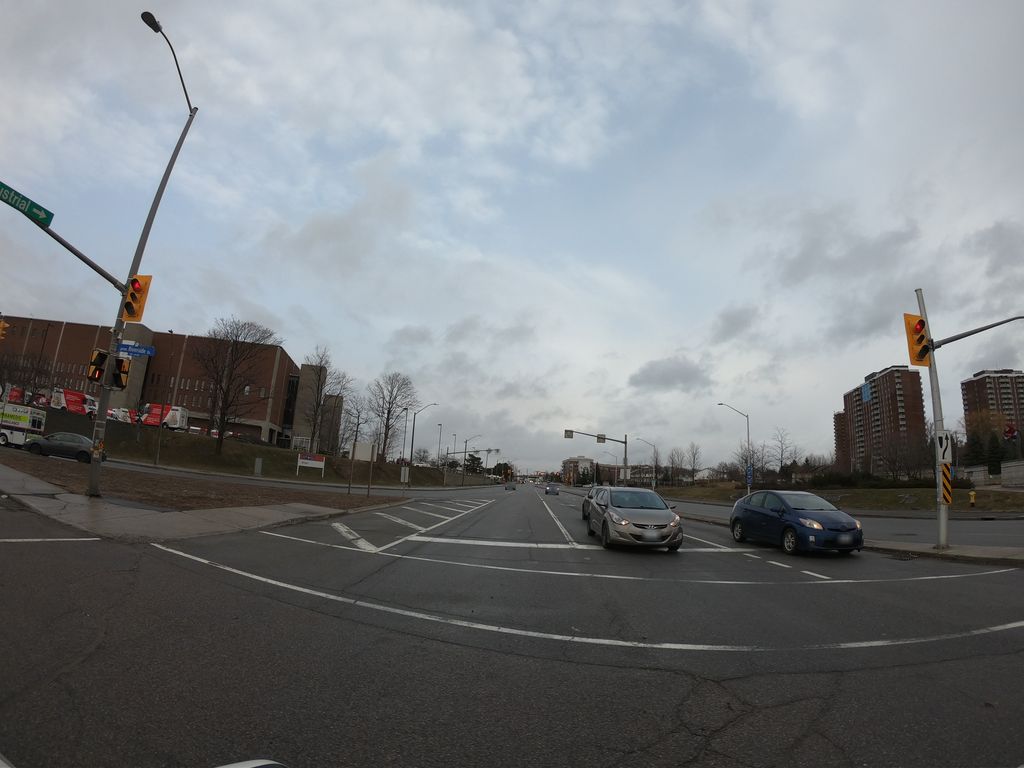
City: ottawa-gatineau